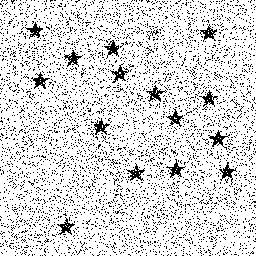
Squares: 0
Triangles: 0
Stars: 15
Total shapes: 15